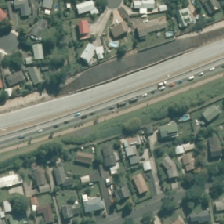
Land cover: urban_parkland